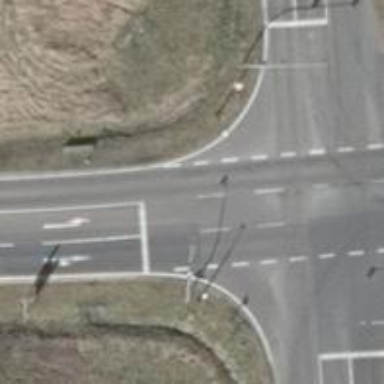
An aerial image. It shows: Road with traffic signals at crossing.